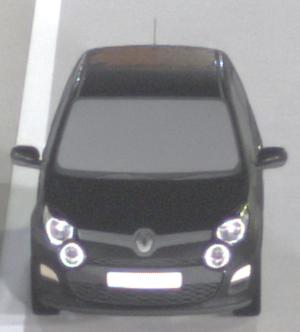
Make: Renault
Model: Twingo 1.2 LEV 16V 75
Detailed model: Twingo (II)
Model produced from: 2012/01
Model produced until: 2014/07
Doors: 3
Color: black
Road condition: dry road
Daytime: night
Contrast: high contrast